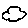
Label: cloud